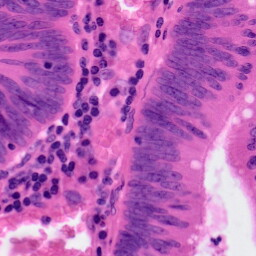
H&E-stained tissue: Colon